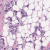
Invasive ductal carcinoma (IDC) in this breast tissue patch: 1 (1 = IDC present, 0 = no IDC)